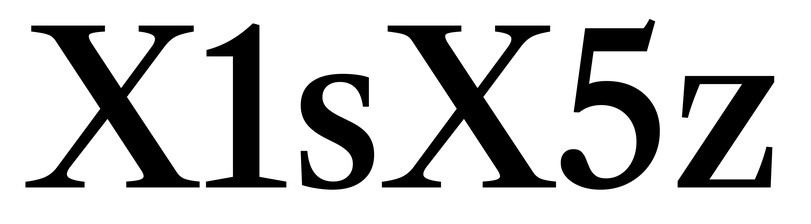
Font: LibreCaslonText_Medium